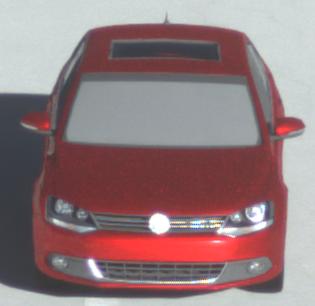
Make: VW
Model: Jetta 1.2 TSI
Detailed model: Jetta (IV)
Model produced from: 2011/01
Model produced until: 2014/08
Doors: 4
Color: red
Road condition: dry road
Daytime: morning or afternoon
Contrast: high contrast